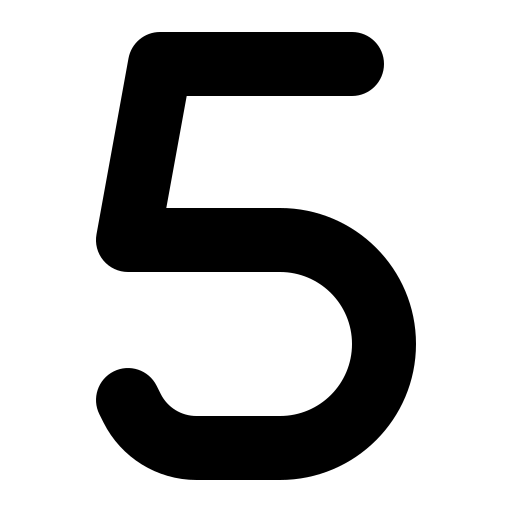
Tags: icon, FontAwesome, fa-icon, solid, 5